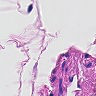
Metastatic tissue present: no